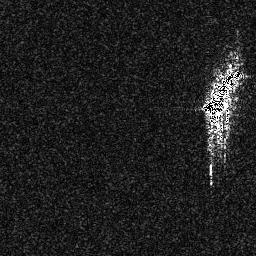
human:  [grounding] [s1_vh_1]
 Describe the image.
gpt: In the satellite image, there is  <ref>1 large ship </ref> <box>[[78, 24, 94, 46, 0]]</box> located at right.